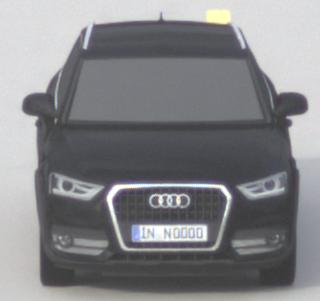
Make: Audi
Model: Q3 1.4 TFSI
Detailed model: Q3 (8U)
Model produced from: 2013/07
Model produced until: 2014/10
Doors: 5
Color: black
Road condition: dry road
Daytime: morning or afternoon
Contrast: low contrast